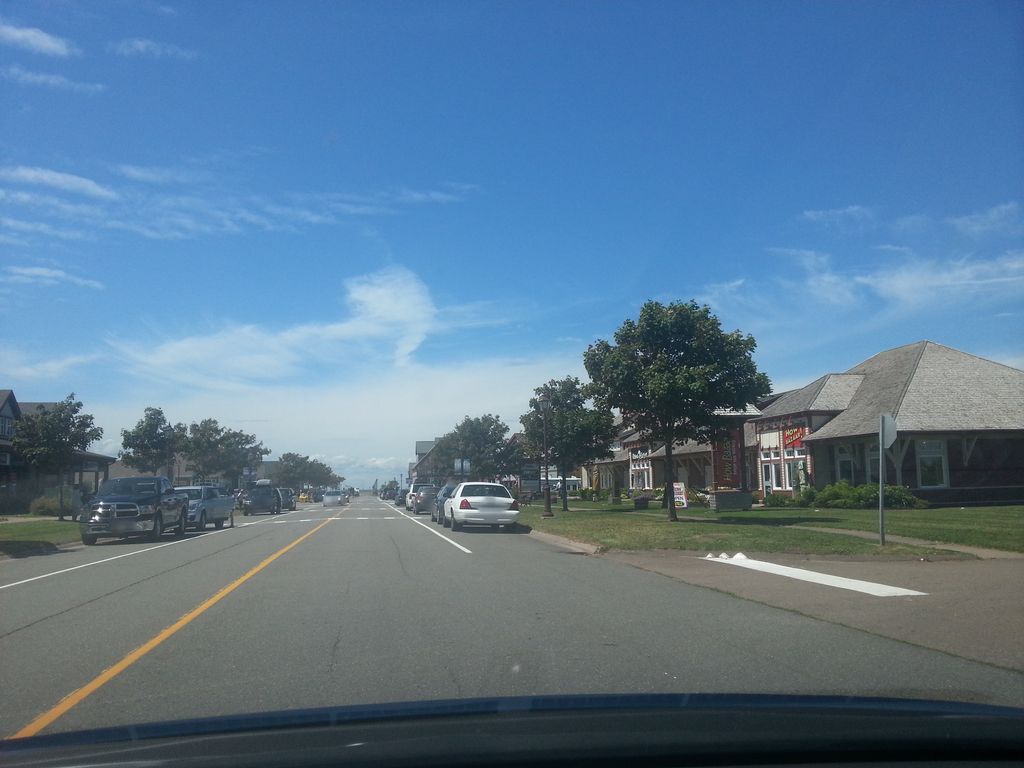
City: charlottetown